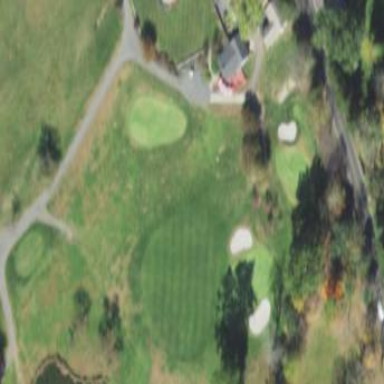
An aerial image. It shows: Golf fairway surrounded by grass.